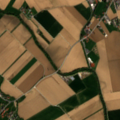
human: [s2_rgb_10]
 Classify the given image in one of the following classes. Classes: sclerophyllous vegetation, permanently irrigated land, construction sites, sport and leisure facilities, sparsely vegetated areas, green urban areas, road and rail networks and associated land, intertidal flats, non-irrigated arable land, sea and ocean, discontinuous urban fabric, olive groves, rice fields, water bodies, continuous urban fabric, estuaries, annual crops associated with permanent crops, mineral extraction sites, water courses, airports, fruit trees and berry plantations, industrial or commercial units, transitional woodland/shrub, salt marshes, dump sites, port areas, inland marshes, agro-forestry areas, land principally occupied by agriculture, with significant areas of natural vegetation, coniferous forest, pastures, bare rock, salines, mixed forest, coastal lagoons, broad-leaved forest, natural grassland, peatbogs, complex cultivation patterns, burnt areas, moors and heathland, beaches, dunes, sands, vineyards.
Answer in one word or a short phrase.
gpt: discontinuous urban fabric, non-irrigated arable land